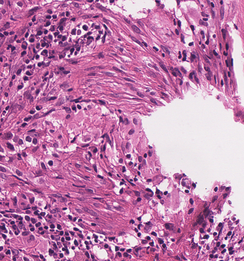
Tumor epithelial tissue: no
Tumor-associated stroma tissue: yes
Normal tissue: no